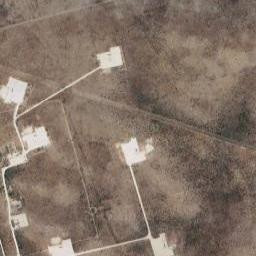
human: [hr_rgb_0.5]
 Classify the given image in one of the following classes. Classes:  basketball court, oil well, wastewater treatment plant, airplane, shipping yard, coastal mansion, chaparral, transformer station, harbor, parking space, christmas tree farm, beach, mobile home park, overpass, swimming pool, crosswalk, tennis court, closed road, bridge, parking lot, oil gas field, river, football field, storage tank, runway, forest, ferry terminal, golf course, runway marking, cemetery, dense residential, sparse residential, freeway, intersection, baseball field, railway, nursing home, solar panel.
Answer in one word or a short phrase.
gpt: oil gas field